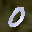
Label: 0